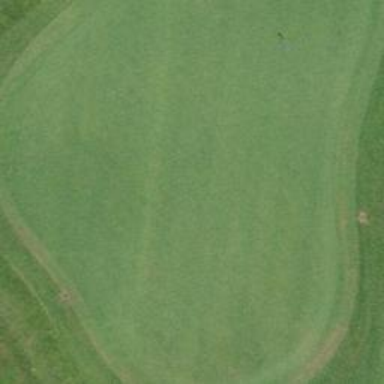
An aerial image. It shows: View of golf hole.